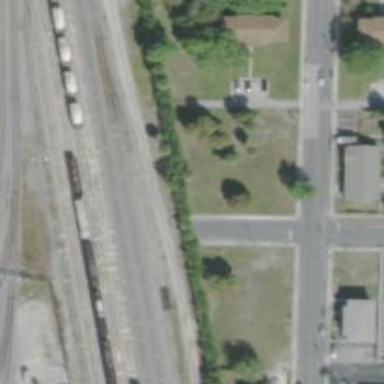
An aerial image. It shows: Abandoned railway siding.